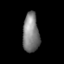
Tissue: lung
Cell type: Epithelial cells
Senescence score: 0.1229
Nuclear area (px): 634
Mean DAPI intensity: 127.009